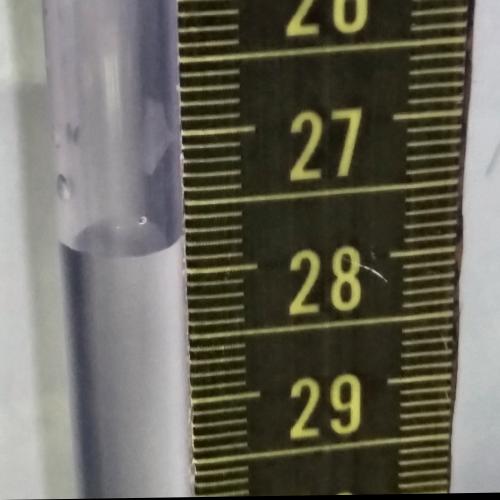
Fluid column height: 27.8 cm